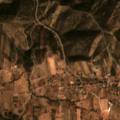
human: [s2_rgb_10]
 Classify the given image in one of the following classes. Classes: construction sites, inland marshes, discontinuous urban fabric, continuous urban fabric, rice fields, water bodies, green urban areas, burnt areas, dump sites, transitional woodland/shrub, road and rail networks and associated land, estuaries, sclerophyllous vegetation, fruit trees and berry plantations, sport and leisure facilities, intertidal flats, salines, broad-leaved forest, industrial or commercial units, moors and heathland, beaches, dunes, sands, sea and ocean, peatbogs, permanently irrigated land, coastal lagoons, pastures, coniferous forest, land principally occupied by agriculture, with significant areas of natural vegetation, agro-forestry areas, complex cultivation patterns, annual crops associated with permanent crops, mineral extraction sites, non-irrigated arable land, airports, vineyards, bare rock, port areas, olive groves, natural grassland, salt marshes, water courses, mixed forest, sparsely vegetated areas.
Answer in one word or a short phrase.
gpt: annual crops associated with permanent crops, land principally occupied by agriculture, with significant areas of natural vegetation, broad-leaved forest